Question: I found an AppleScript online that should allow me to automate the process of compiling and running .java files/applications without directly interacting with terminal. I know how to compile and run with terminal, but it would be far more convenient to compile or run directly from BBEdit like you can in TextPad for Windows. I'd rather not use an IDE for this as I don't want to create a project for every file. Here is the script I found:
'''
-- BBE Java Compiler v0.1
--
-- IMPORTANT:
-- You need to change the Java version to the version you want to use!
-- This is defined in "term_compile" below,
-- and currently set to 1.6
--
-- nanotux.com
tell application "BBEdit"
set the_file to file of text document 1
end tell
set AppleScript's text item delimiters to ":"
set source_file to the last text item of (the_file as string)
set compiled_file to text 1 thru -6 of source_file
tell application "Finder"
set the_folder to container of the_file as alias
end tell
tell application "Terminal"
activate
-- clear the current terminal window
set term_clear to "clear "
-- cd to the folder containing your file
set term_cd to "cd " & (quoted form of POSIX path of the_folder)
-- compile the .java file with a choosen version of Java
set term_compile to "javac -source 1.7 " & source_file
-- ^^ change to your Java version!
tell application "Terminal"
if (count windows) is 0 then
do script term_cd
do script term_clear in the front window
do script term_compile in the front window
else
do script term_cd in the front window
do script term_clear in the front window
do script term_compile in the front window
end if
activate
end tell
end tell
'''
I changed the Java version to 1.7, but I'm getting an error that, I believe, is essentially saying that the path of the file isn't correct. For reference, here is an actual photo of the error I receive.

As always, any advice is much appreciated.
Thanks!
EDIT: This is what I get in the AppleScript error log:
error "Can't make "class ctnr" of file "Macintosh HD:Users::Documents:School:Fall 2013:CINS 136:S08:MyType.java" into type alias." number -1700 from "class ctnr" of file "Macintosh HD:Users::Documents:School:Fall 2013:CINS 136:S08:MyType.java" to alias
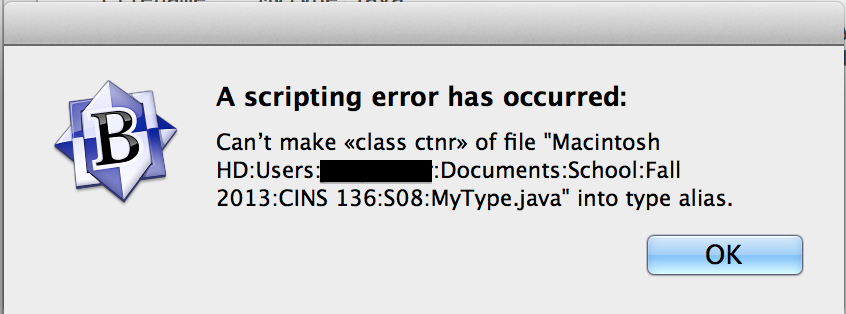
Answer: Change *the_folder* setting block to this:
'''
tell application "Finder"
set the_folder to container of file the_file as alias
end tell
'''
It needed to reference the_file as a file to get it to work.